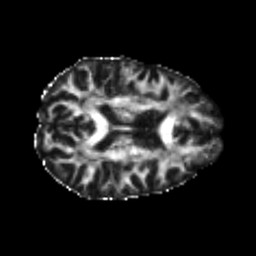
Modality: FA
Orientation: axial
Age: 24
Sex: female
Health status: healthy
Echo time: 0.074 s